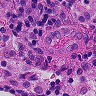
Metastatic tissue present: no